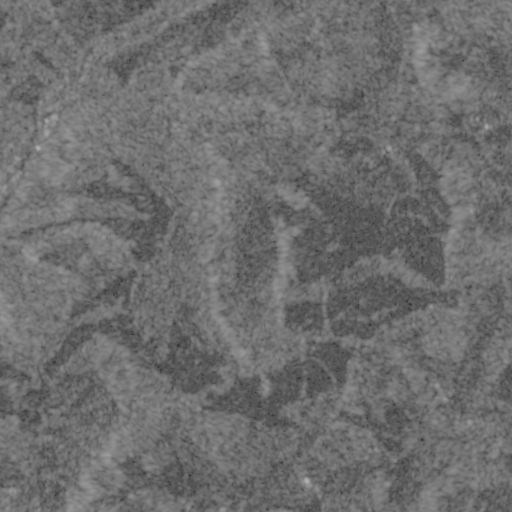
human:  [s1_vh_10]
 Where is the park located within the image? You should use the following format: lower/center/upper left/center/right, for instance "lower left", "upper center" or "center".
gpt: The park is located in the upper center of the image.
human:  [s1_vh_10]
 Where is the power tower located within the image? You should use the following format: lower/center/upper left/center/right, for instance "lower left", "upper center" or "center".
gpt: The power tower is located in the upper left of the image.
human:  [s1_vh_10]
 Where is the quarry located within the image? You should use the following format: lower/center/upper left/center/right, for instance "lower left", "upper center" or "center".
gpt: The quarry is located in the upper left of the image.
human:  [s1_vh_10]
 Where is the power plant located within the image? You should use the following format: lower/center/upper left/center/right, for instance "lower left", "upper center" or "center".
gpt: There is no power plant in the image.

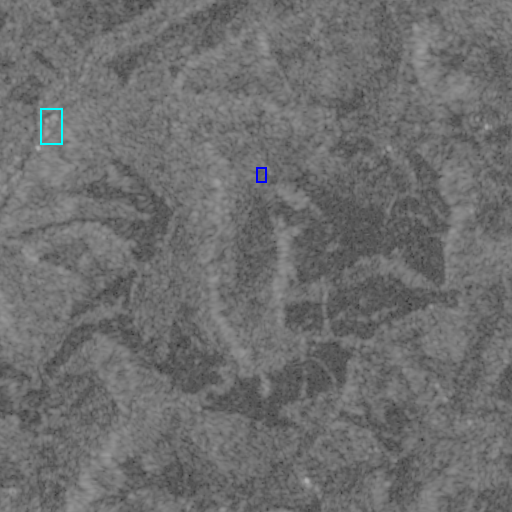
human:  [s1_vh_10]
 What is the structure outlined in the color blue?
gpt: The structure outlined in blue is a park.
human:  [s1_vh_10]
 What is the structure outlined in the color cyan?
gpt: The structure outlined in cyan is a quarry.
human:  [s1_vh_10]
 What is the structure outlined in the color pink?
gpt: There is no pink outline.